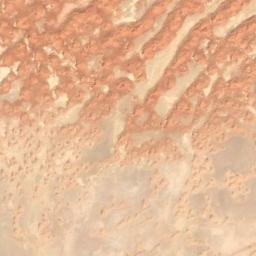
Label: desert